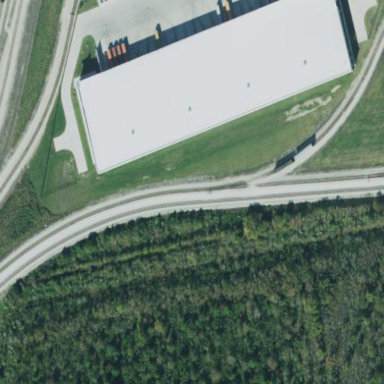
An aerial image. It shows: Warehouse building.